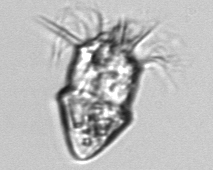
Label: Strombidium_inclinatum